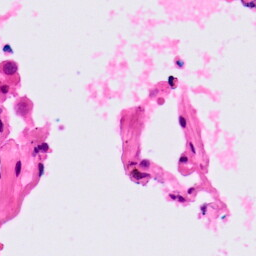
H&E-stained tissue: Lung